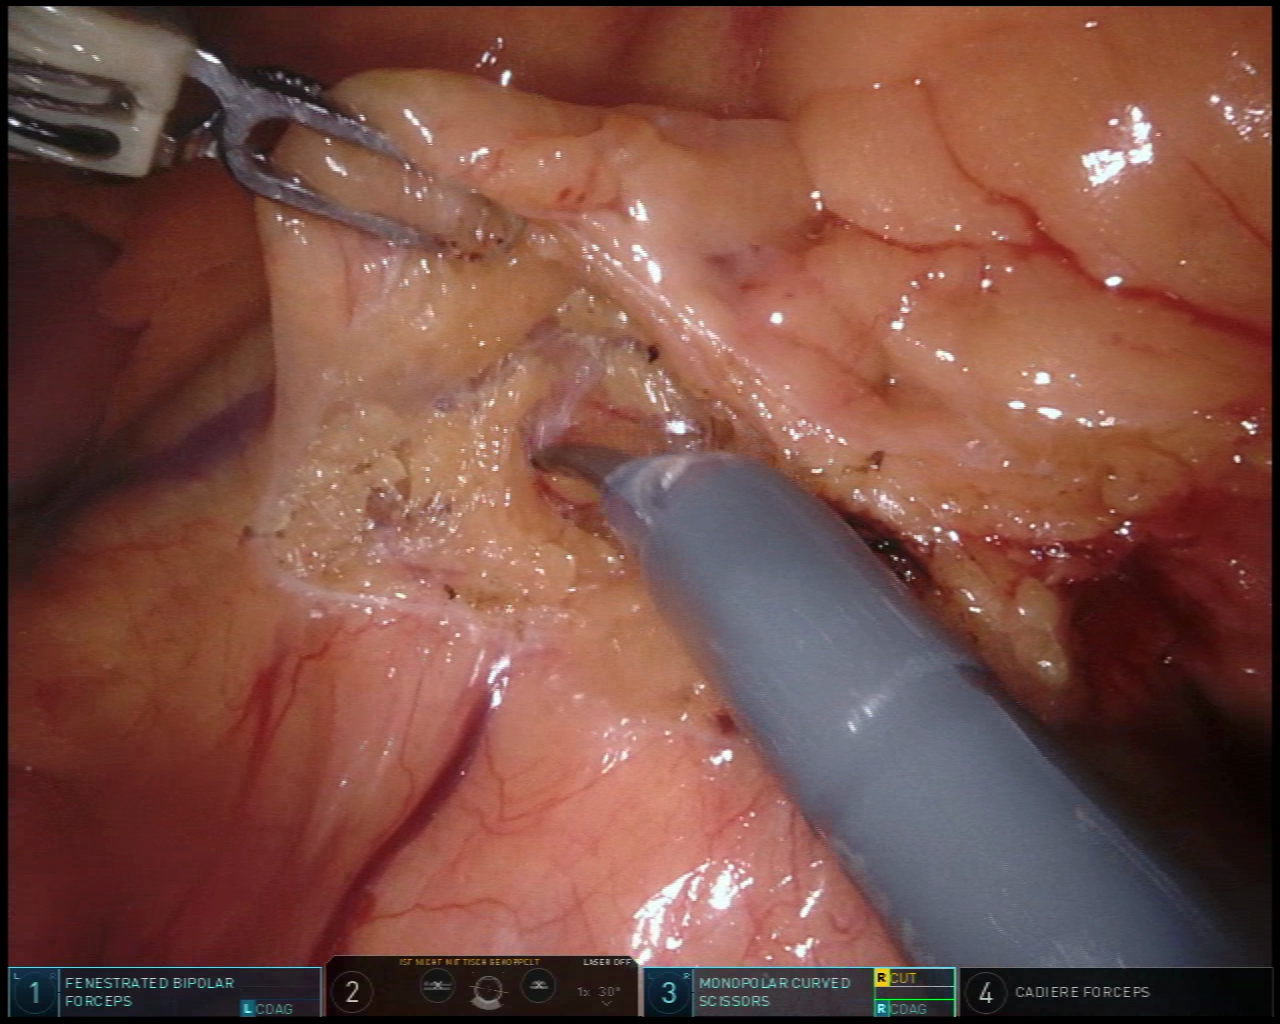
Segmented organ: intestinal_veins
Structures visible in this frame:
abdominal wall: no
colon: no
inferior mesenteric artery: no
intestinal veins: yes
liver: no
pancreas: no
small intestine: yes
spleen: no
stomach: no
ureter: no
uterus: no
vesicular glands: no